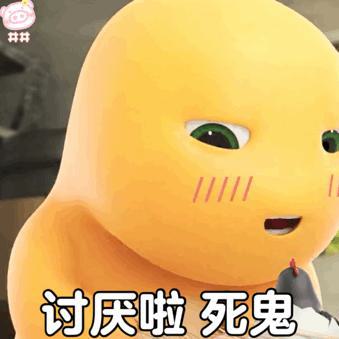
Label: nailong